Field crop: tomato
Growth stage: 1
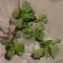
Species: portulaca